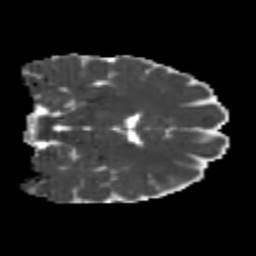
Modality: MD
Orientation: coronal
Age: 26
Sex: female
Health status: healthy
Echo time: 0.074 s